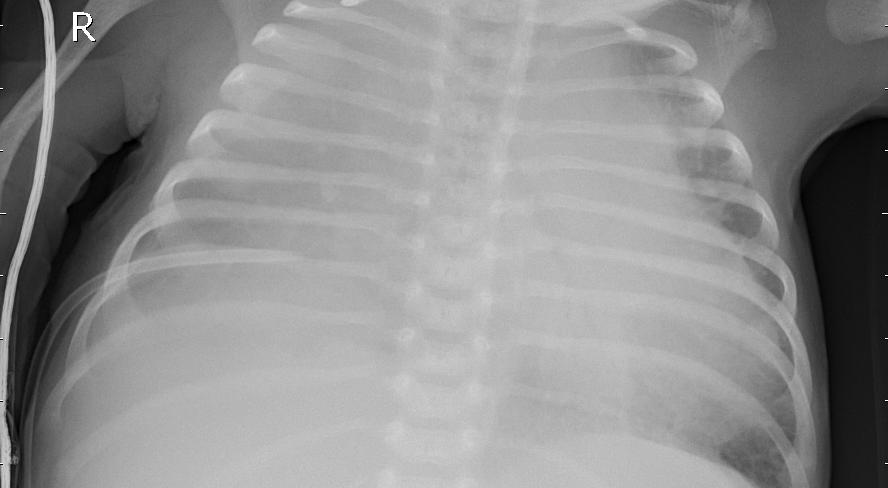
Diagnosis: PNEUMONIA